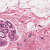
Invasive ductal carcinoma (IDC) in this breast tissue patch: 0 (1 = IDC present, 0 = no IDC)